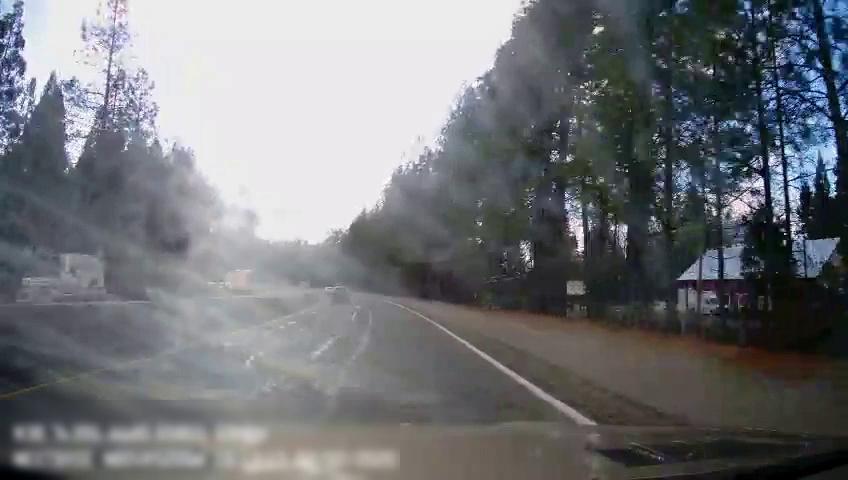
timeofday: Day
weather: Sunny
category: Drivable Space
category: Vehicles | Van
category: Vehicles | SUV
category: Vehicles | SUV
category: Vehicles | Car
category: Vehicles | Car
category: Lanes | Alternate Lane
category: Lanes | Current Lane
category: Lanes | Alternate Lane